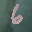
Label: 6